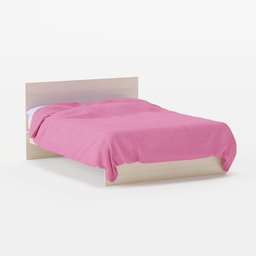
Label: furniture